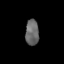
Tissue: lung
Cell type: Epithelial cells
Senescence score: 0.197
Nuclear area (px): 336
Mean DAPI intensity: 104.307